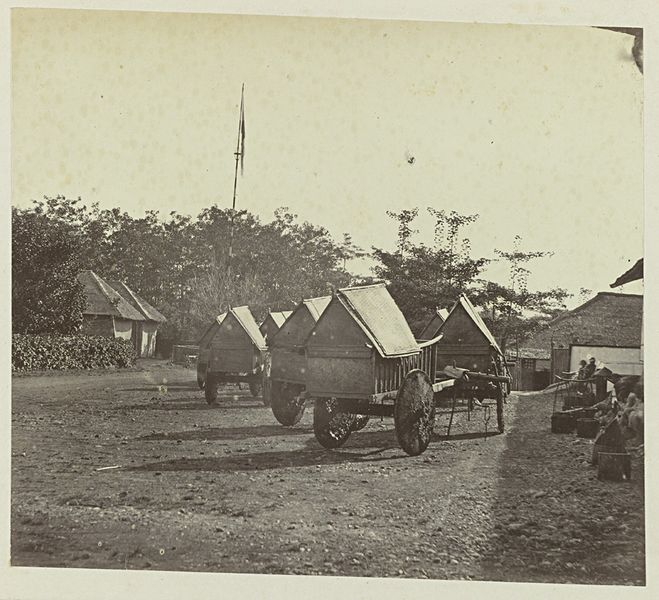
Titel: Huifkarren
Künstler: Woodbury & Page
Standort: Amsterdam
Institution: Rijksmuseum
Schlagwörter: himmel, schatten, bäume, frauen, menschen, sand, hell, holz, schwarz, weiss, dach, haus, steine, erde, häuser, büsche, sonne, boden, personen, pflanzen, räder, mast, dorf, dächer, giebel, hecke, hütten, platz, rad, wagen, warten, foto, schwarz-weiss, zille, sonnig, house, planwagen, aufnahme, photo, leiterwagen, bude, frua, wheels, boothäuser, carrage, zeltewohnwagen